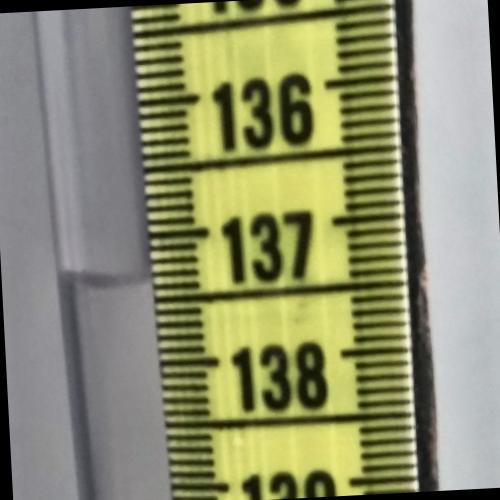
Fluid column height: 137.3 cm